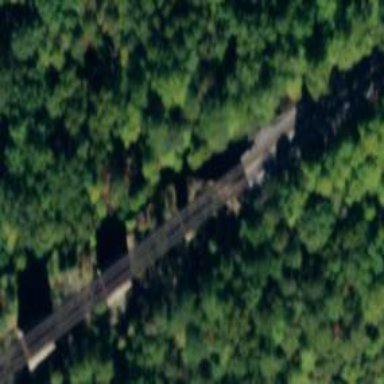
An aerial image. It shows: Bridge over railway line.